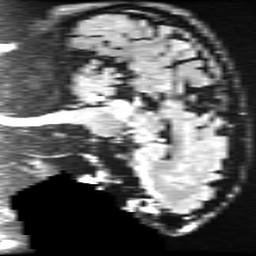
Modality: FLAIR
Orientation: sagittal
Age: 67
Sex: male
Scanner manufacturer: ge
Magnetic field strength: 3 T
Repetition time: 11 s
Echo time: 0.1497 s